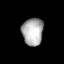
Tissue: lung
Cell type: Epithelial cells
Senescence score: 0.236
Nuclear area (px): 566
Mean DAPI intensity: 174.813